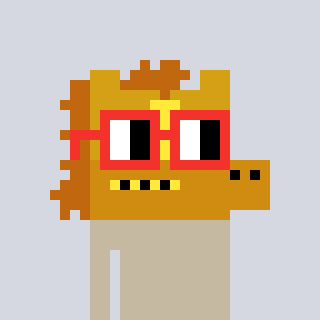
a pixel art character with square red glasses, a yellow horse-shaped head and a rust-colored body on a cool background